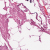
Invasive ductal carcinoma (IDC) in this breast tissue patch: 0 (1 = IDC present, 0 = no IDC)